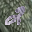
Label: 2